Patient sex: F
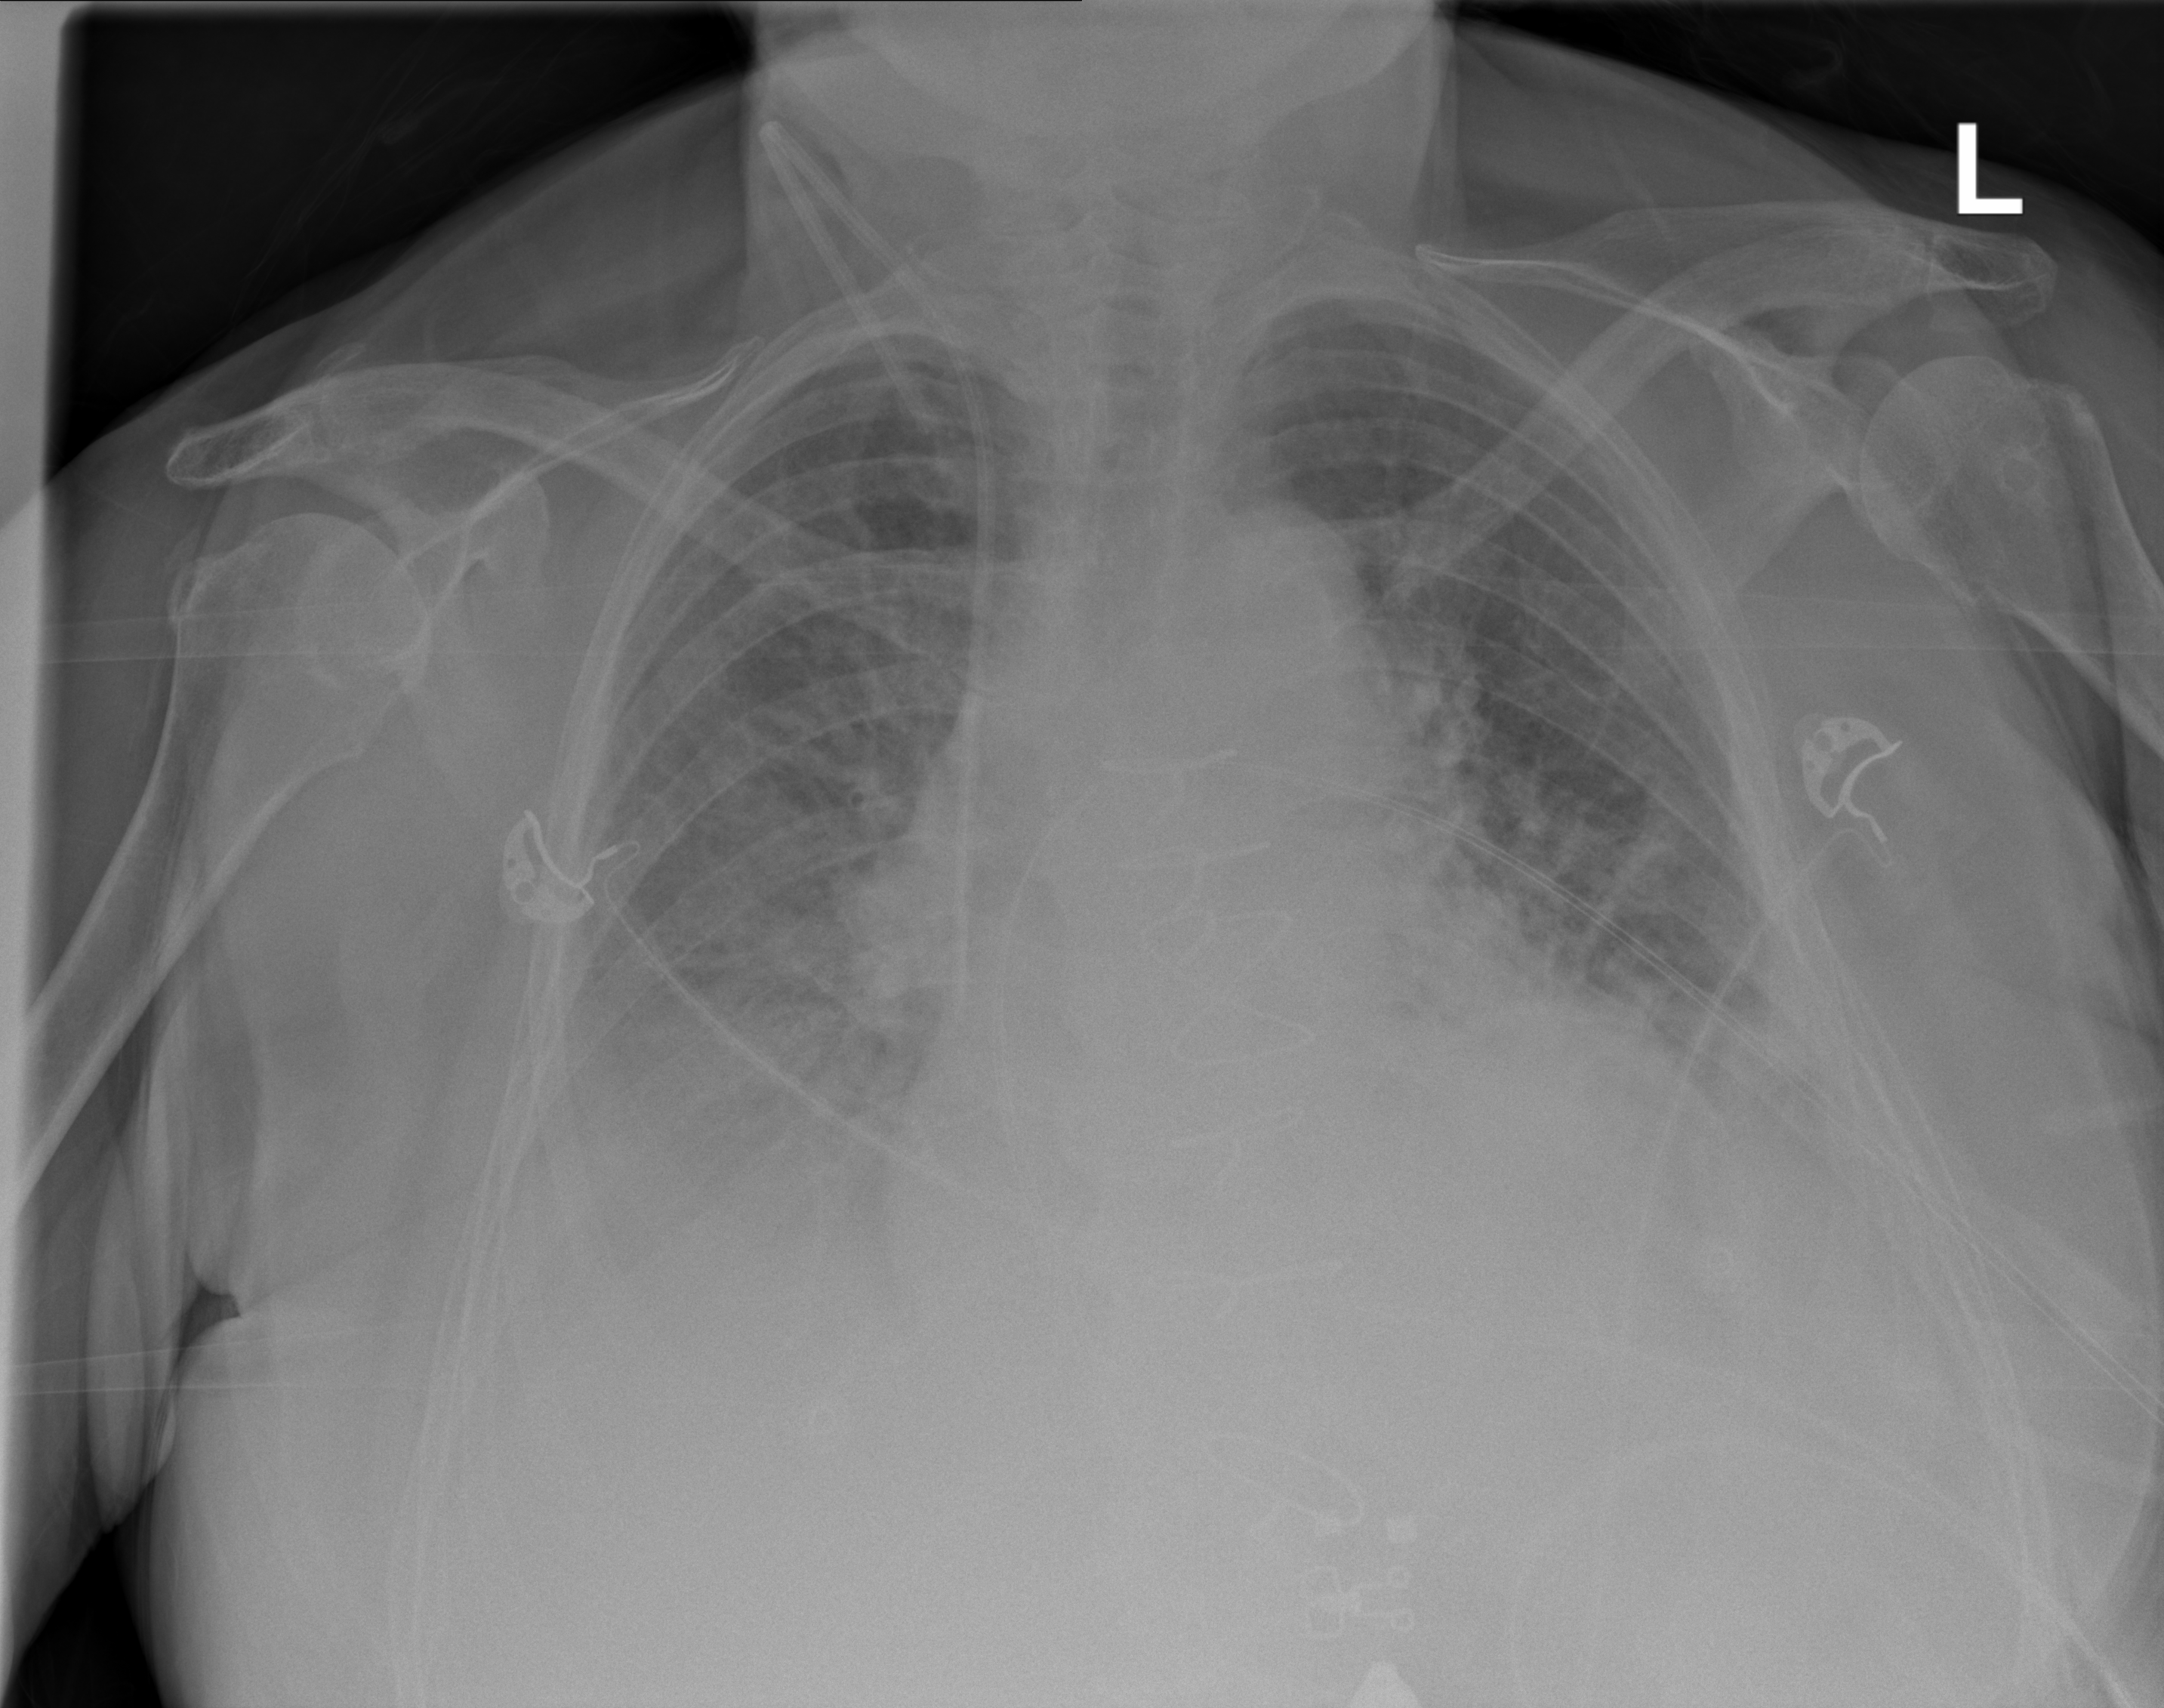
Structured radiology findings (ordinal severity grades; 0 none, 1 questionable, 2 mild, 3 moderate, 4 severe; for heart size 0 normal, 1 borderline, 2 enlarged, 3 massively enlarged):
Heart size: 2
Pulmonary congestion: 3
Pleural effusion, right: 3
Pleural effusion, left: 3
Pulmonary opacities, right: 2
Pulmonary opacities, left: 2
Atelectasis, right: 2
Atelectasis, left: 2